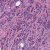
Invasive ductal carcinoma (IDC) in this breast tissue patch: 1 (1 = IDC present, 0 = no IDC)